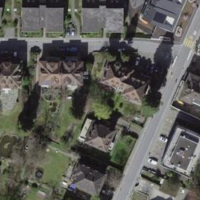
EUNIS habitat code: 55
Species observed at this site:
Lamium galeobdolon
Lysimachia punctata